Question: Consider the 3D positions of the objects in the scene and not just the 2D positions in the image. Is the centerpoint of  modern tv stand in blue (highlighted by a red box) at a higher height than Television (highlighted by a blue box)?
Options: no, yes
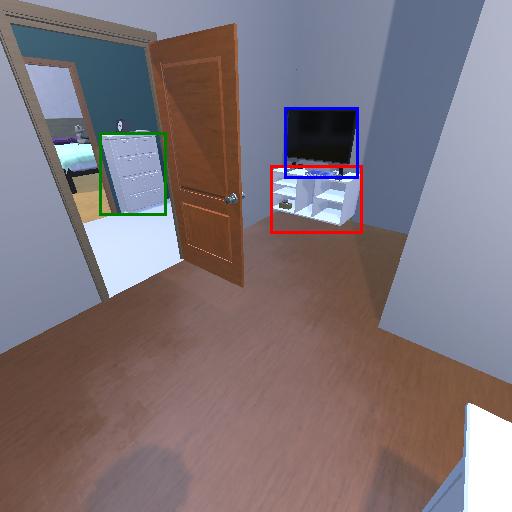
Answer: no